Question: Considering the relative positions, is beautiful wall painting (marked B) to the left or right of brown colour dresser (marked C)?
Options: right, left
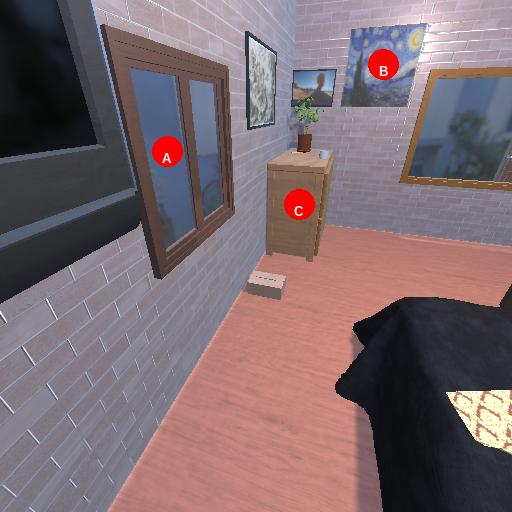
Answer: right